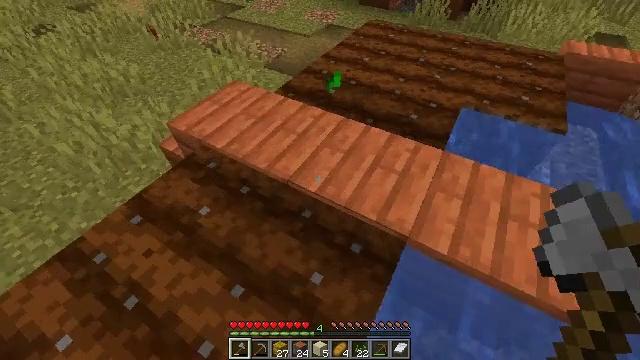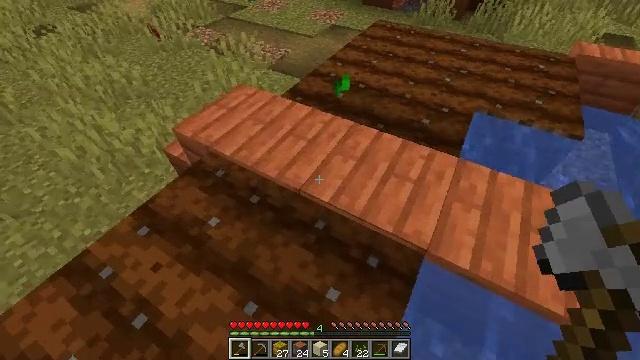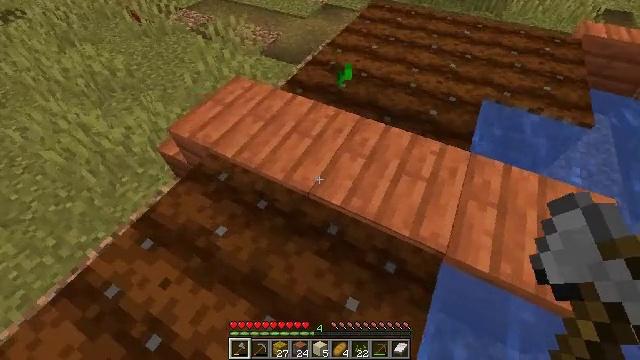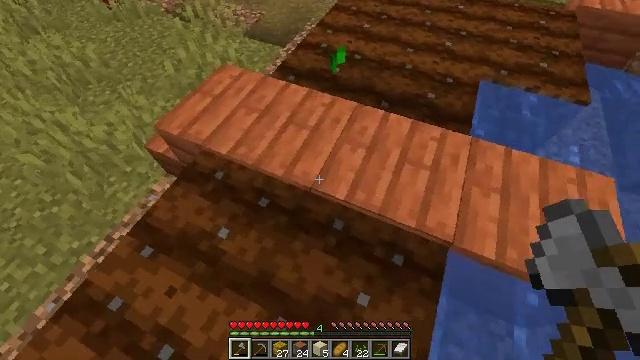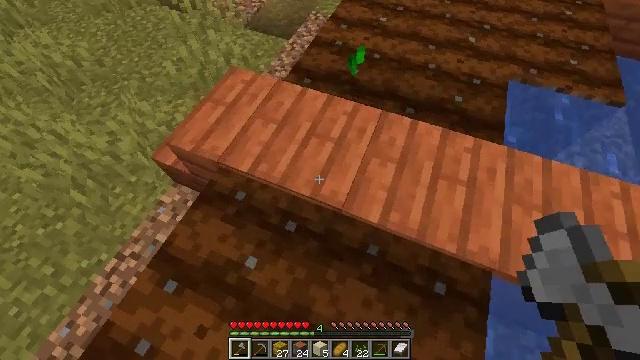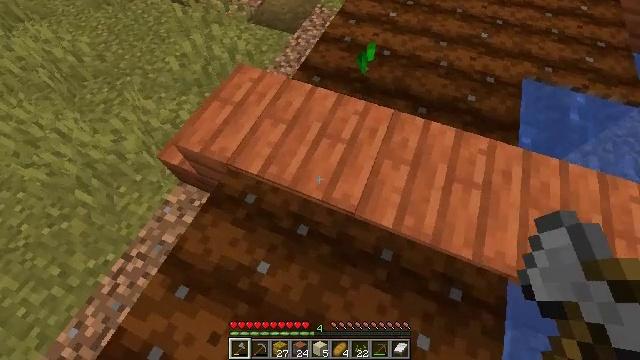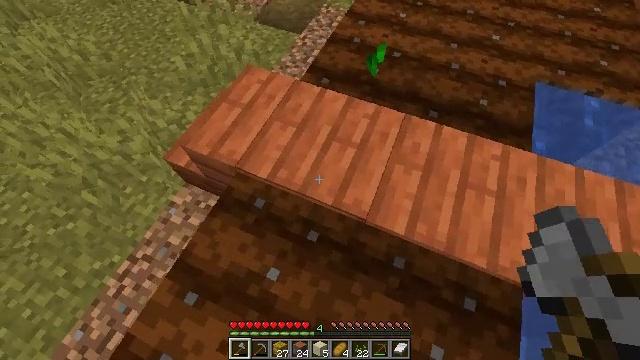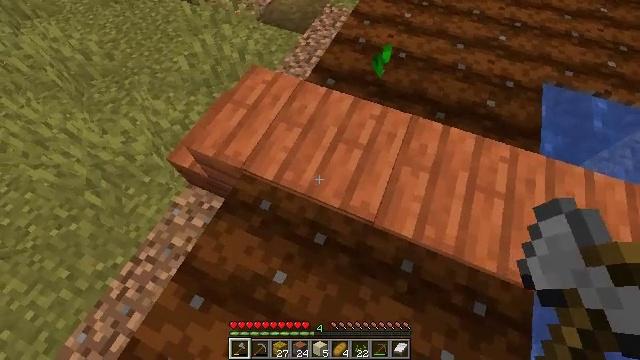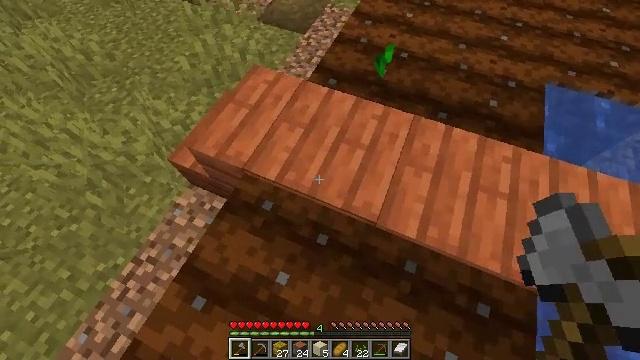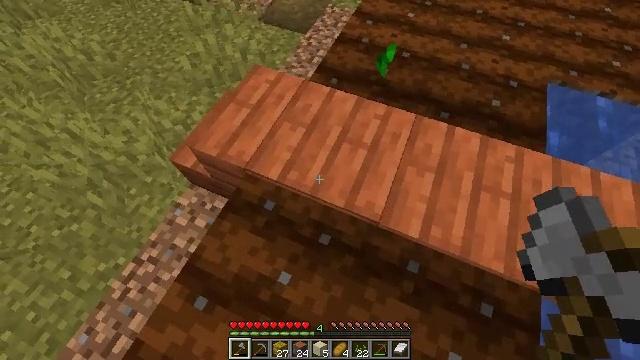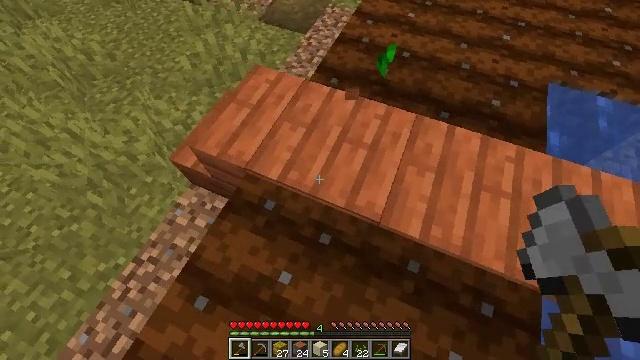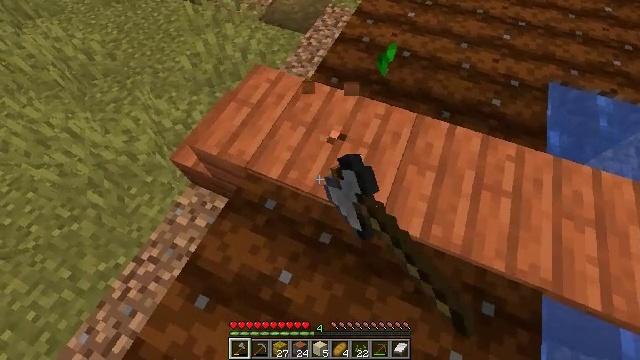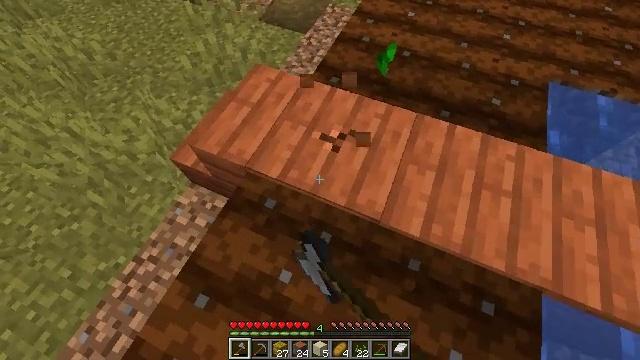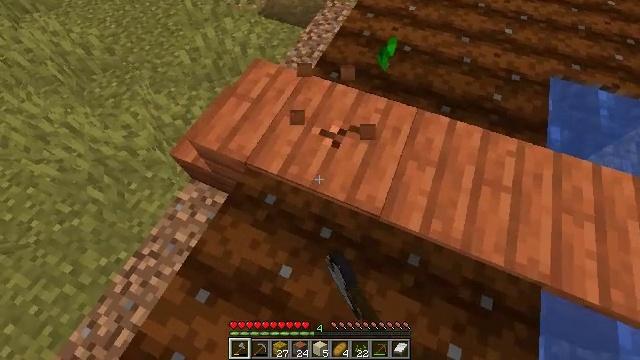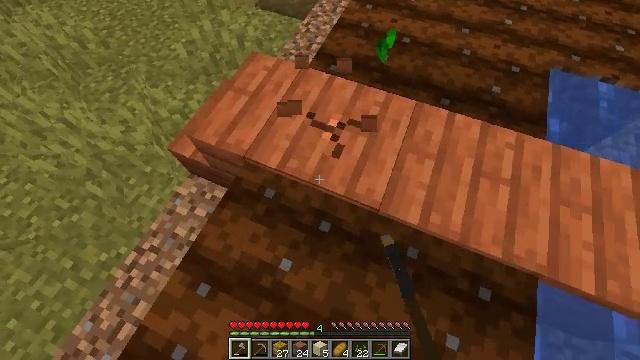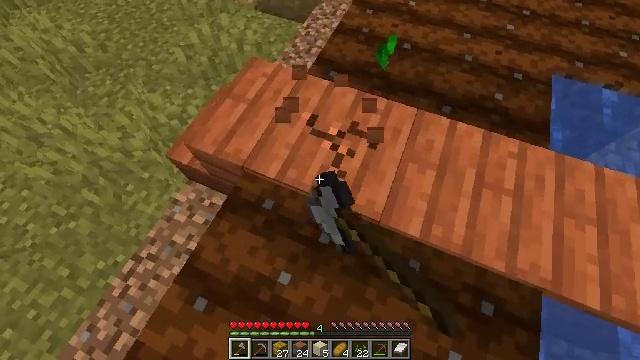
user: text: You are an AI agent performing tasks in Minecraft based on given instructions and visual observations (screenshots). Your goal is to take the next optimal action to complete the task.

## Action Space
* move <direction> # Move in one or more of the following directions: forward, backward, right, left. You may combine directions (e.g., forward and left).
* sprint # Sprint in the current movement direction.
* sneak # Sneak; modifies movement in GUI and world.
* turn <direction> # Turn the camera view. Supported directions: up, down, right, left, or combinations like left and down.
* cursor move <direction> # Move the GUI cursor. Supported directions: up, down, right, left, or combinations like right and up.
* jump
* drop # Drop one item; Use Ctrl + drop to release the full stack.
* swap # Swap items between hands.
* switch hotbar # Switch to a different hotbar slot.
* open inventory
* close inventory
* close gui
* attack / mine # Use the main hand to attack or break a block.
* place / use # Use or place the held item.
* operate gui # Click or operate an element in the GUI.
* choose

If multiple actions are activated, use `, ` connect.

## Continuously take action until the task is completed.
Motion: motion action
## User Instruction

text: Gather some acacia planks.
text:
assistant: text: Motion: move forward and move left
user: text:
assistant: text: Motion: move forward and move left, turn right and down
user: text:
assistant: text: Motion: move forward and move left, turn right and down
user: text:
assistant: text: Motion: move forward and move left, turn right and down
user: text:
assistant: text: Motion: turn down
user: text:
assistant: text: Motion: no_op
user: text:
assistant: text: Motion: no_op
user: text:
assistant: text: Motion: no_op
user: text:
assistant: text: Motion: no_op
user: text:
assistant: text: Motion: attack / mine
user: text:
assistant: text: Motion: attack / mine
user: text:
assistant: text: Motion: attack / mine
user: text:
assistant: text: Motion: attack / mine
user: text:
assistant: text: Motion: turn down, attack / mine
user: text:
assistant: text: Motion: move forward, attack / mine
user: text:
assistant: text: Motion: move forward, attack / mine
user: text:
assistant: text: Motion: move forward, attack / mine
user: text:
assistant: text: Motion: attack / mine
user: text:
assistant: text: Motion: turn right and down, attack / mine
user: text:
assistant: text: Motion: turn right and down, attack / mine
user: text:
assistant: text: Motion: turn right and down, attack / mine
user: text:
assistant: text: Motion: turn right and down, attack / mine
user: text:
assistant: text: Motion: turn right, attack / mine
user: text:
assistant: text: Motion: turn right, attack / mine
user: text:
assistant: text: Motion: turn right, attack / mine
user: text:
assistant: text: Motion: attack / mine
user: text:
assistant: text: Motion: attack / mine
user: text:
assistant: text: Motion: turn right, attack / mine
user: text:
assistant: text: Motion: turn right and up, attack / mine
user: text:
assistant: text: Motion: move left, turn right and up, attack / mine